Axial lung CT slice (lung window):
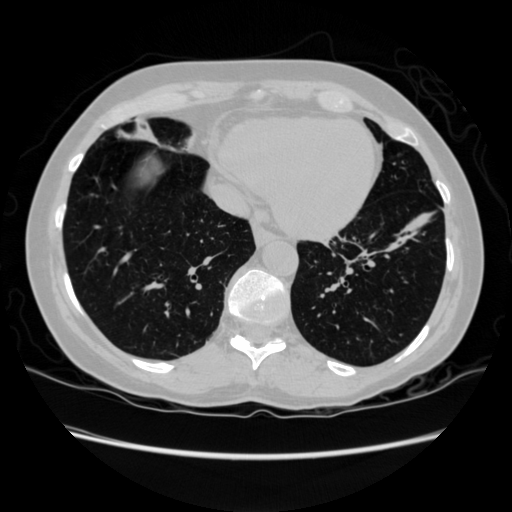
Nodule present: no